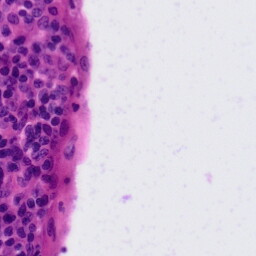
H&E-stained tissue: Tonsil